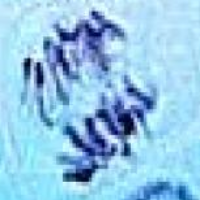
Label: anaphase